Question:
As you may tell from the screenshot I have included. I'm trying to get rbenv ruby 2.1.2 to replace the system ruby on Raspberry pi and there's no earthly reason it should still be pointed at 1.9.3!
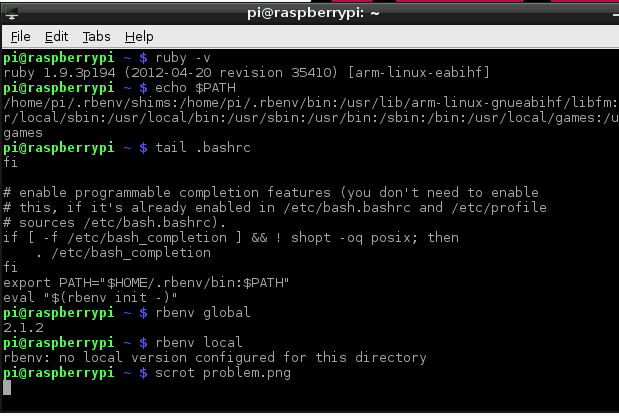
Answer: Thanks to a lot of help from @dteoh, I was finally able to ascertain how this happened.
As it turns out, when I was doing my 'rbenv install 2.1.2' the process was taking so long I went to bed. I didn't put it together until the '~/.rbenv/shims' was empty, but one of my digital clocks was blinking. Apparently that night I lost power in the night, which put it in some strange state.
Thank you for your patience in this RARE but troublesome situation.